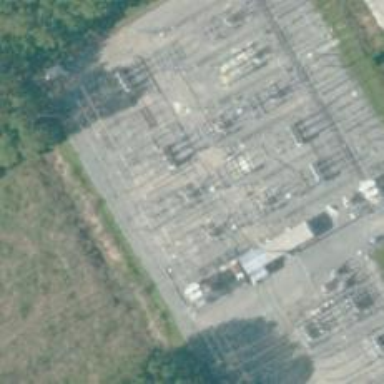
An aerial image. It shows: Switch used for power control.